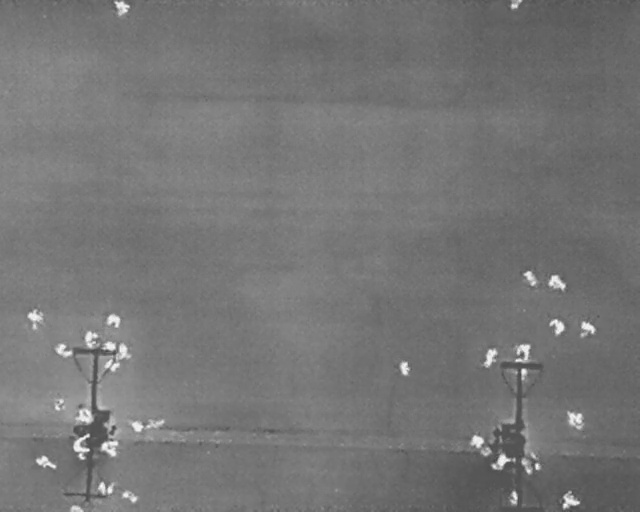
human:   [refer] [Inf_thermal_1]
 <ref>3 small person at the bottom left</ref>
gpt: <box>[[16, 70, 18, 72, 26], [20, 81, 22, 84, 2], [11, 97, 12, 100, 2]]</box>

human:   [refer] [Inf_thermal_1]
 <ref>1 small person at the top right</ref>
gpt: <box>[[79, 0, 81, 1, 2]]</box>

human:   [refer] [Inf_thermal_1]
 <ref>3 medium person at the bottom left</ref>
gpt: <box>[[12, 79, 14, 82, 2], [15, 93, 17, 96, 2], [19, 95, 21, 98, 2]]</box>

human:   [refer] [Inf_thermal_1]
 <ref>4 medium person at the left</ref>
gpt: <box>[[16, 61, 18, 63, 2], [8, 66, 11, 69, 2], [12, 64, 15, 67, 2], [17, 67, 20, 69, 2]]</box>

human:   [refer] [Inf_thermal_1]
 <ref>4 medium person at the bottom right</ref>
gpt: <box>[[79, 70, 83, 73, 2], [73, 84, 75, 87, 2], [76, 88, 79, 91, 38], [79, 95, 81, 98, 2]]</box>

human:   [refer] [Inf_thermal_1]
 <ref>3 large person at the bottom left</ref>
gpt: <box>[[15, 85, 18, 89, 2], [10, 85, 14, 88, 2], [5, 87, 8, 92, 2]]</box>

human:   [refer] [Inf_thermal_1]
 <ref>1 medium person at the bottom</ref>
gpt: <box>[[62, 70, 64, 72, 2]]</box>

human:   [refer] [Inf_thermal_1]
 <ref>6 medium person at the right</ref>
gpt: <box>[[81, 52, 84, 54, 153], [85, 53, 87, 56, 2], [85, 62, 88, 65, 2], [90, 62, 92, 66, 2], [80, 67, 83, 69, 2], [75, 68, 78, 70, 26]]</box>

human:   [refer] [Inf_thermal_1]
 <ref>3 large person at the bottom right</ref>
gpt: <box>[[88, 80, 91, 83, 2], [81, 88, 84, 92, 2], [87, 95, 90, 99, 2]]</box>